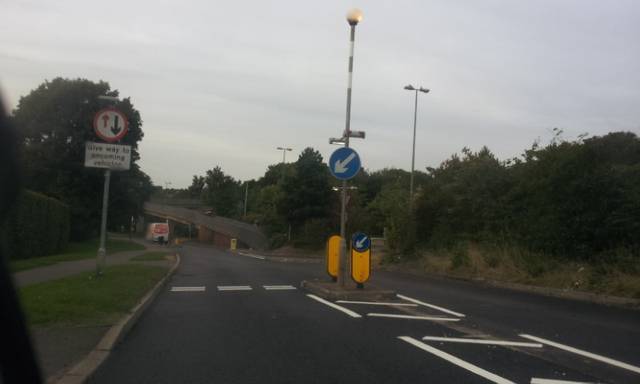
Region: United Kingdom
Coordinates: 51.291, 0.5174